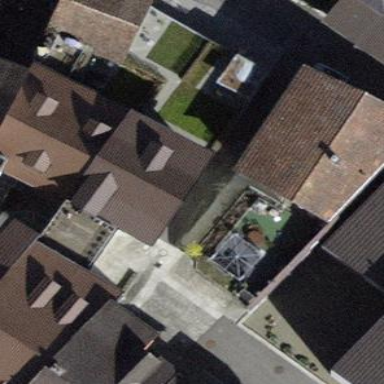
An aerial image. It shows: Building with tile roof.